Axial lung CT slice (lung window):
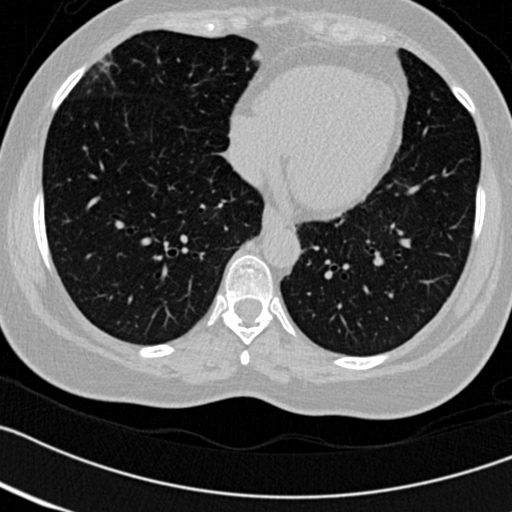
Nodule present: no